The picture encodes a bearing's raw vibration samples as pixel intensities in a 2-D grid. Based on the visible evidence, which condition applies: normal, inner_race, outer_race, ball?
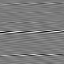
Answer: inner_race